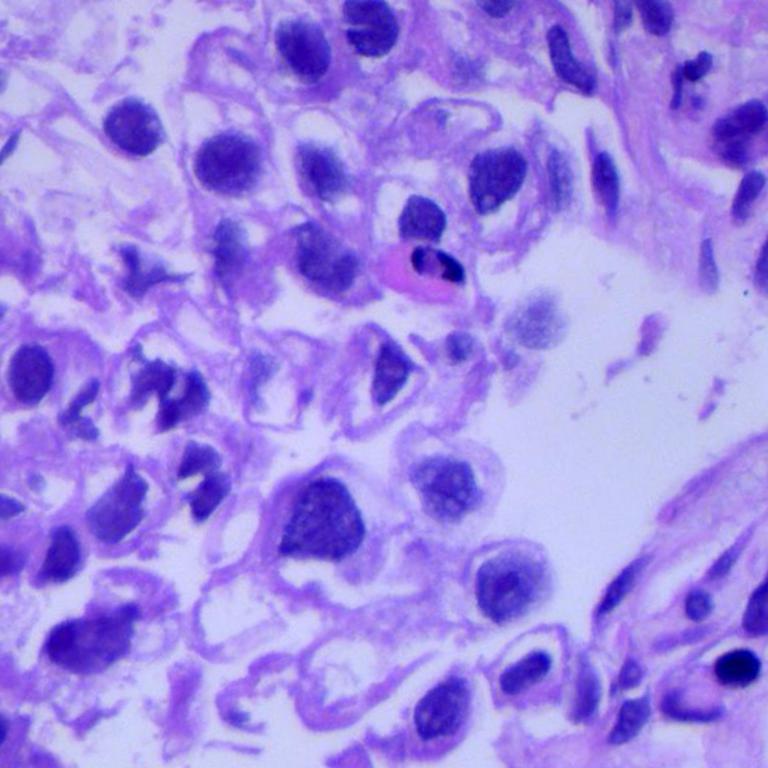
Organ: lung
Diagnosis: adenocarcinomas